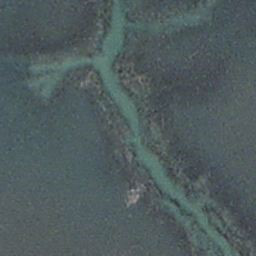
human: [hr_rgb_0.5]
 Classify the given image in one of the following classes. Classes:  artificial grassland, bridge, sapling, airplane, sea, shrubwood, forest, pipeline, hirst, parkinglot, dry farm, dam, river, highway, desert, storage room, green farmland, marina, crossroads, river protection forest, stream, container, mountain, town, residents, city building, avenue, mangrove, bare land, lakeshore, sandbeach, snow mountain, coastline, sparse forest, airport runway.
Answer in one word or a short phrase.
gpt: stream